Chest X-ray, PA view. Patient: 51 years old, sex M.
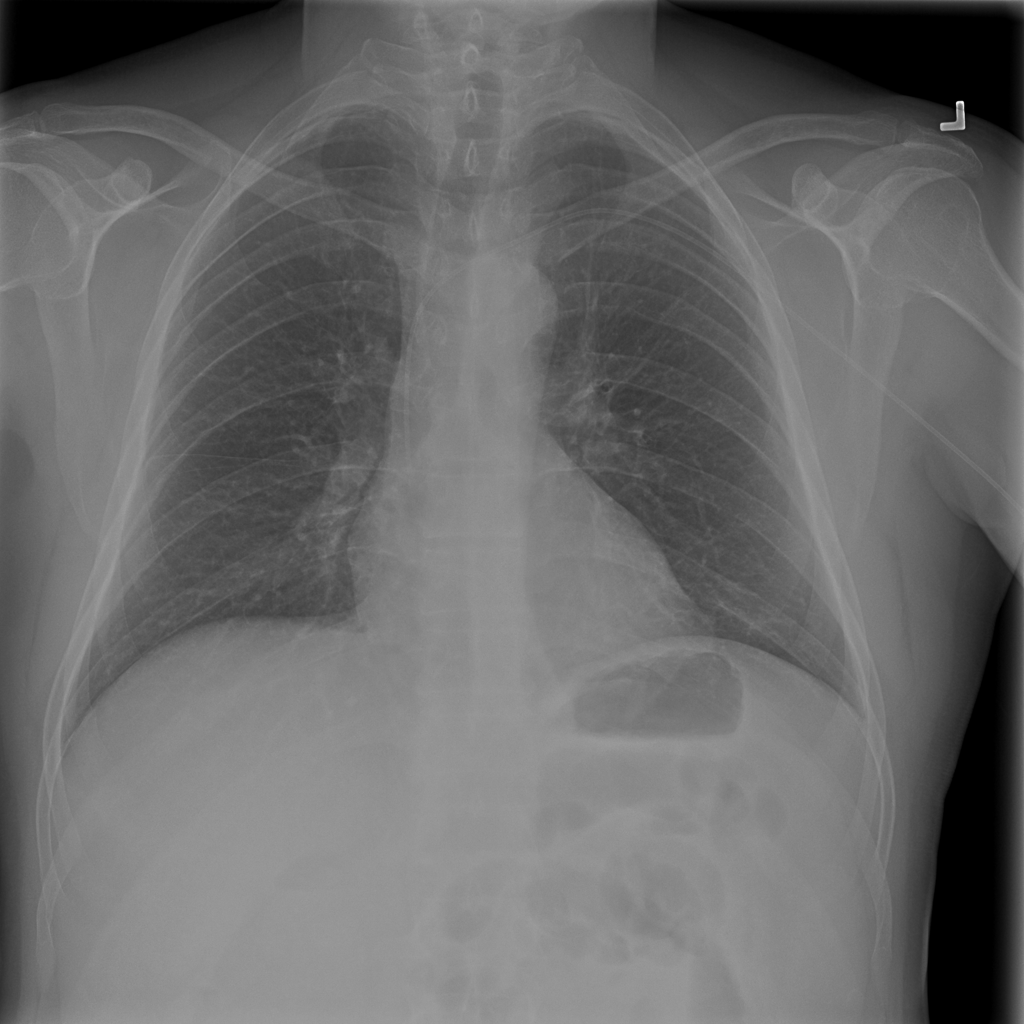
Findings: Pleural_Thickening